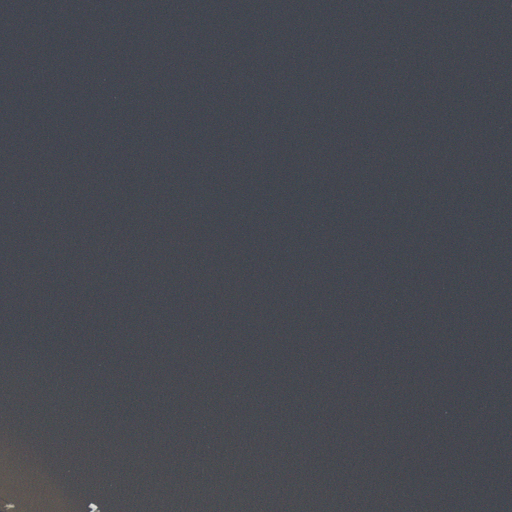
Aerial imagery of bar in North Carolina named Core Point Shoal containing only open water